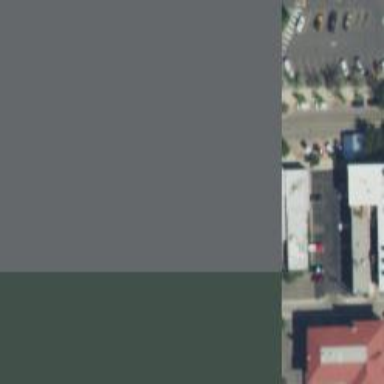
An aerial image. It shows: Parking space.